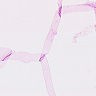
Metastatic tissue present: no